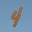
Label: 4